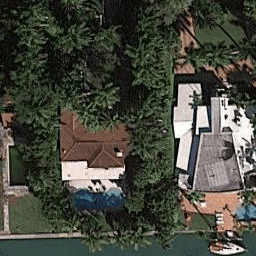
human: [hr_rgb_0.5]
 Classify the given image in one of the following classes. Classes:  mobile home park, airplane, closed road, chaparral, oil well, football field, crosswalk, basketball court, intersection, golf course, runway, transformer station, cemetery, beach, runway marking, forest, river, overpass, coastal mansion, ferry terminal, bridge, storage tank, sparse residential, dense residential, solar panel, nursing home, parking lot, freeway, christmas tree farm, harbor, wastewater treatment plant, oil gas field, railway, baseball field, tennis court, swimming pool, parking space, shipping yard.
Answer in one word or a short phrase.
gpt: coastal mansion